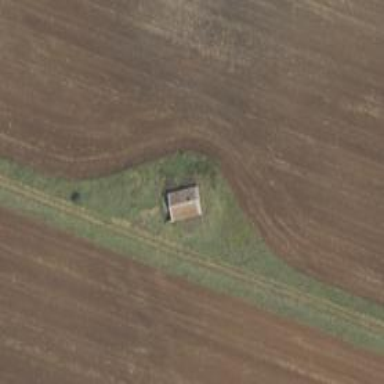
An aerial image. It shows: Military bunker for protection and defense.